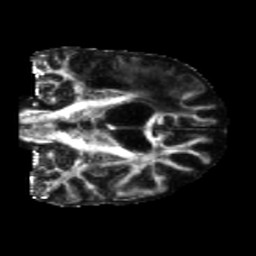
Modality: FA
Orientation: coronal
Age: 71
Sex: male
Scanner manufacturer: siemens
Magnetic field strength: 3 T
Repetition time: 5.25 s
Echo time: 0.08 s